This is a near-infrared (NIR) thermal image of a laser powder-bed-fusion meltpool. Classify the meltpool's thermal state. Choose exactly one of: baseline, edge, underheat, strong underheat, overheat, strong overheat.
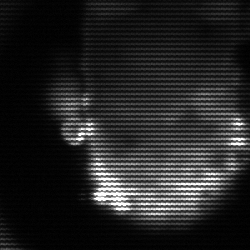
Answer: baseline